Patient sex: M
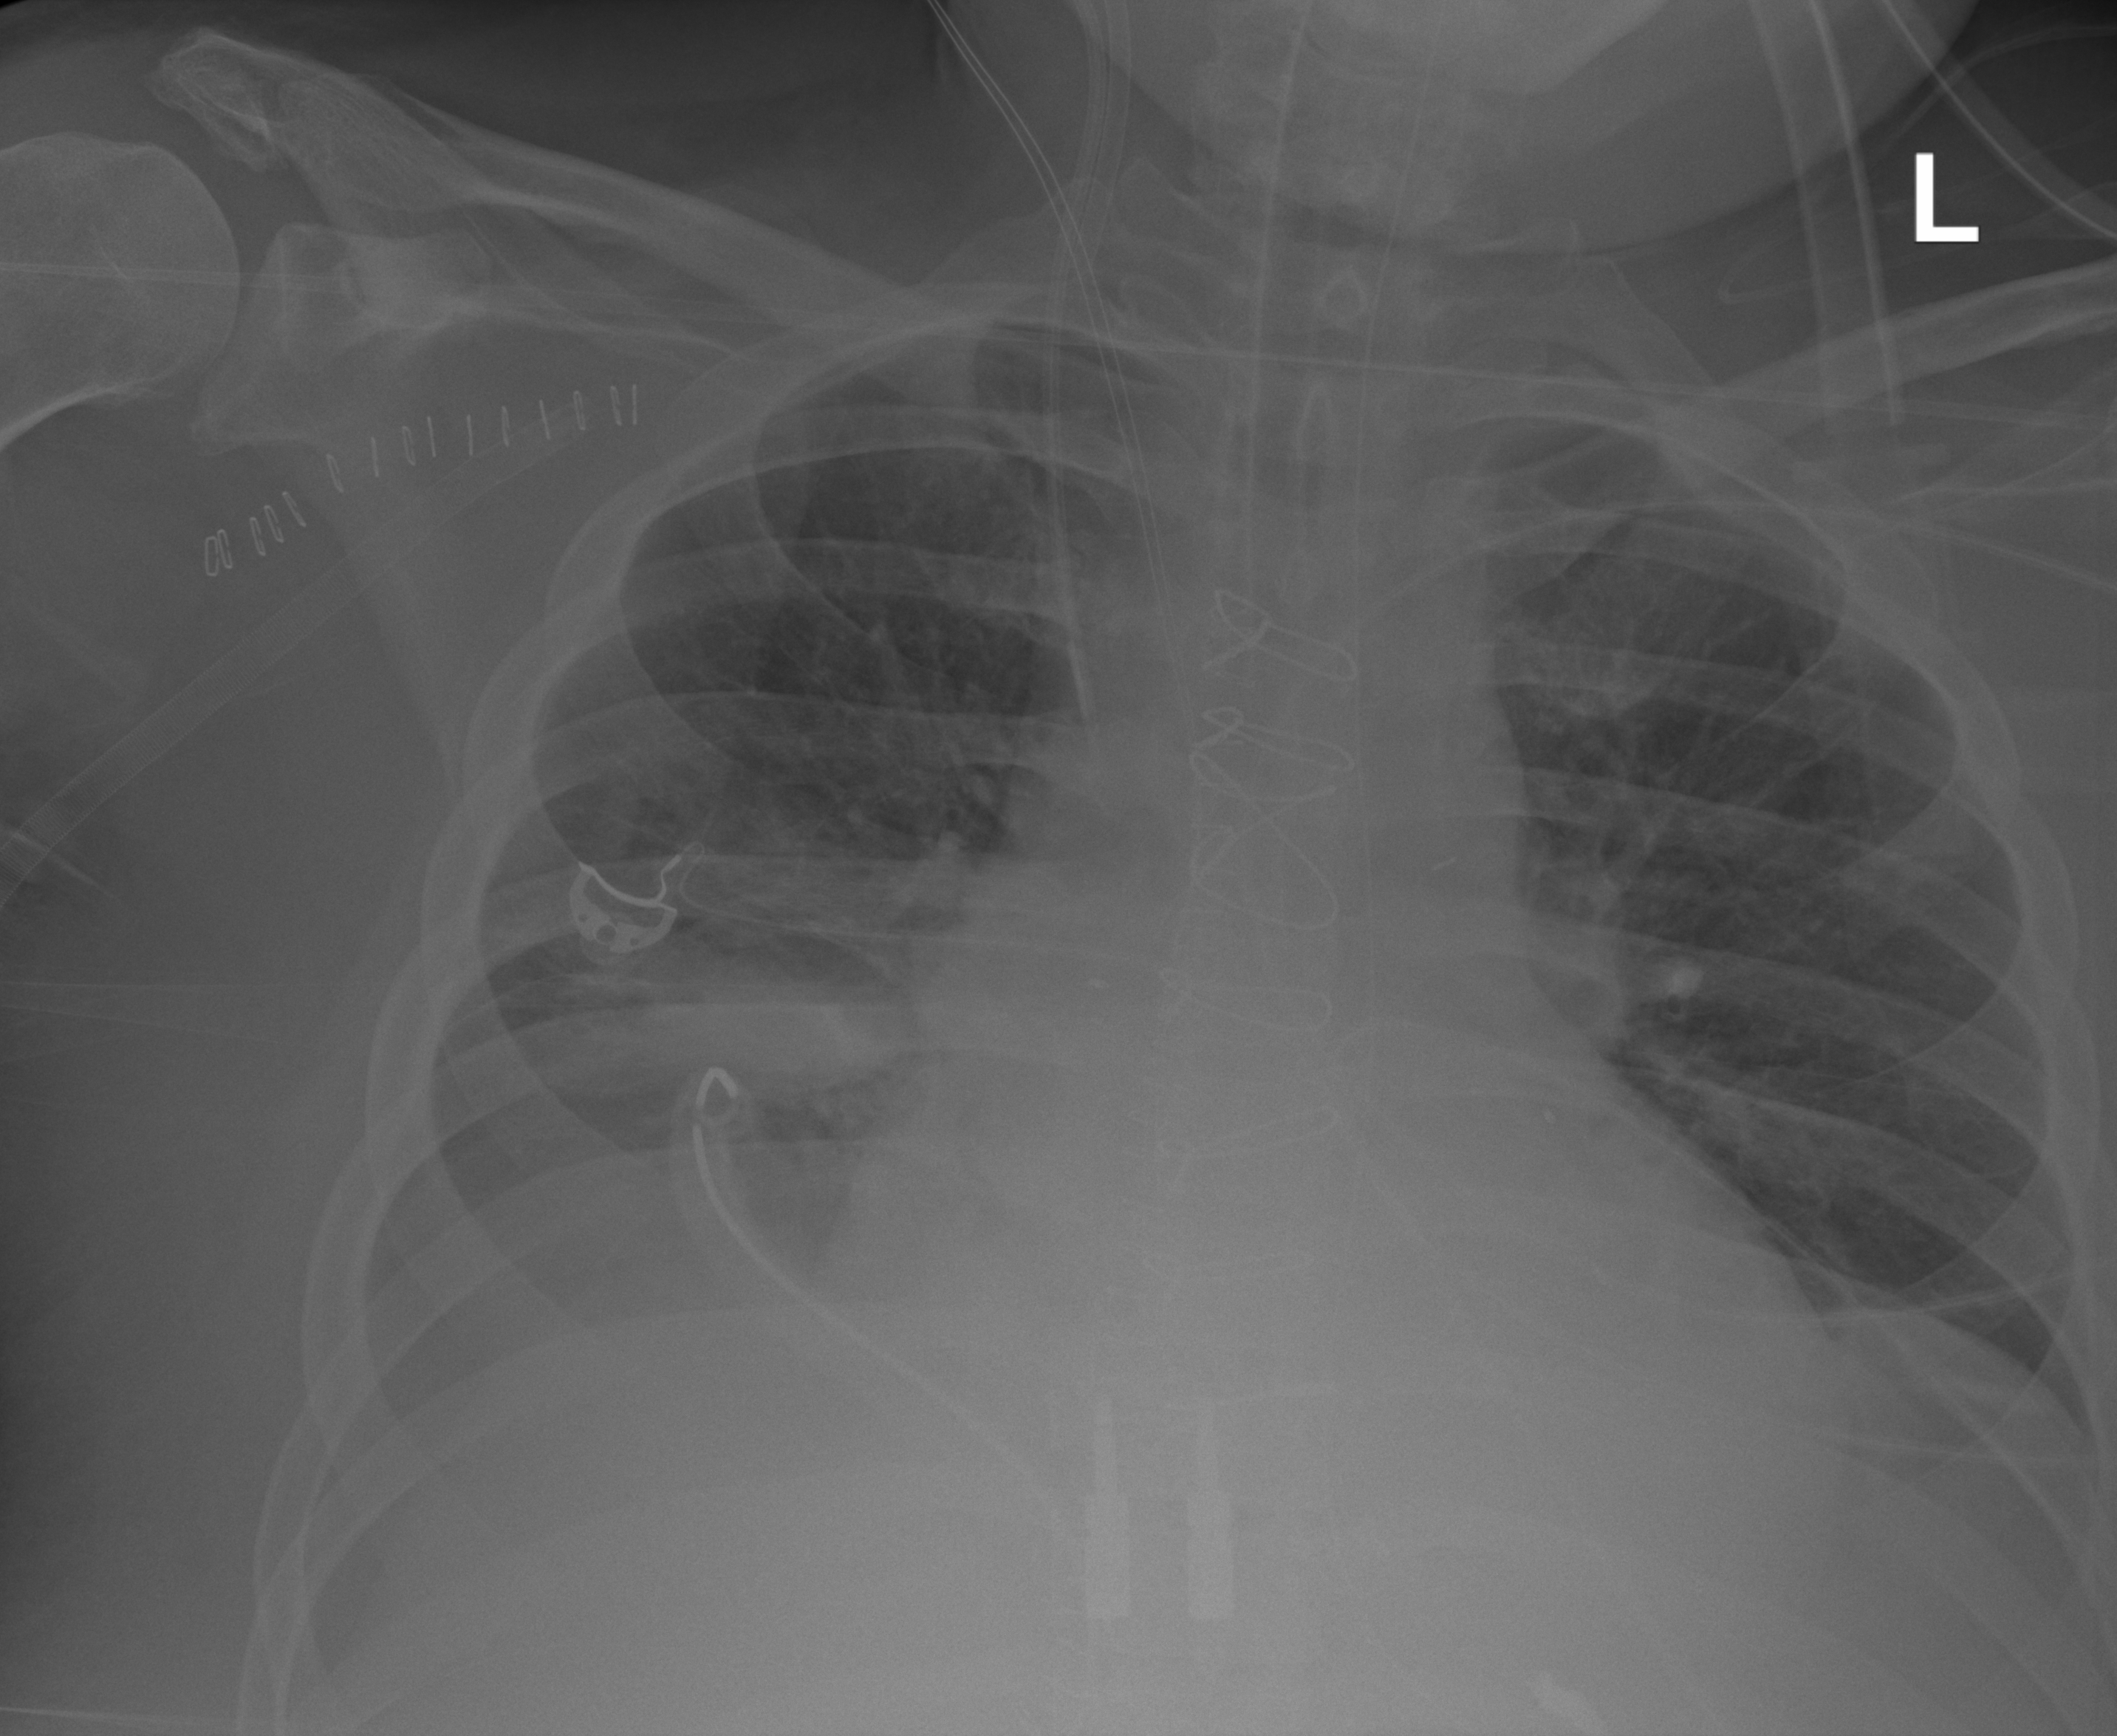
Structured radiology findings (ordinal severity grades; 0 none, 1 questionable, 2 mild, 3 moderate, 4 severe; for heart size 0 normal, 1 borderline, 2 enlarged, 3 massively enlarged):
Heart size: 1
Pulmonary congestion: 2
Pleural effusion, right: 2
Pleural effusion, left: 0
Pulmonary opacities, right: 2
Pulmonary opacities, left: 0
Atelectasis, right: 2
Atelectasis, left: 0